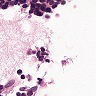
Metastatic tissue present: no